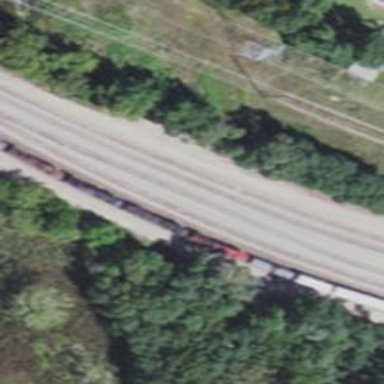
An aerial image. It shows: Railway track.